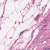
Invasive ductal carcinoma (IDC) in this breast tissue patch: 0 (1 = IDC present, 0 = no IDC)